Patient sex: M
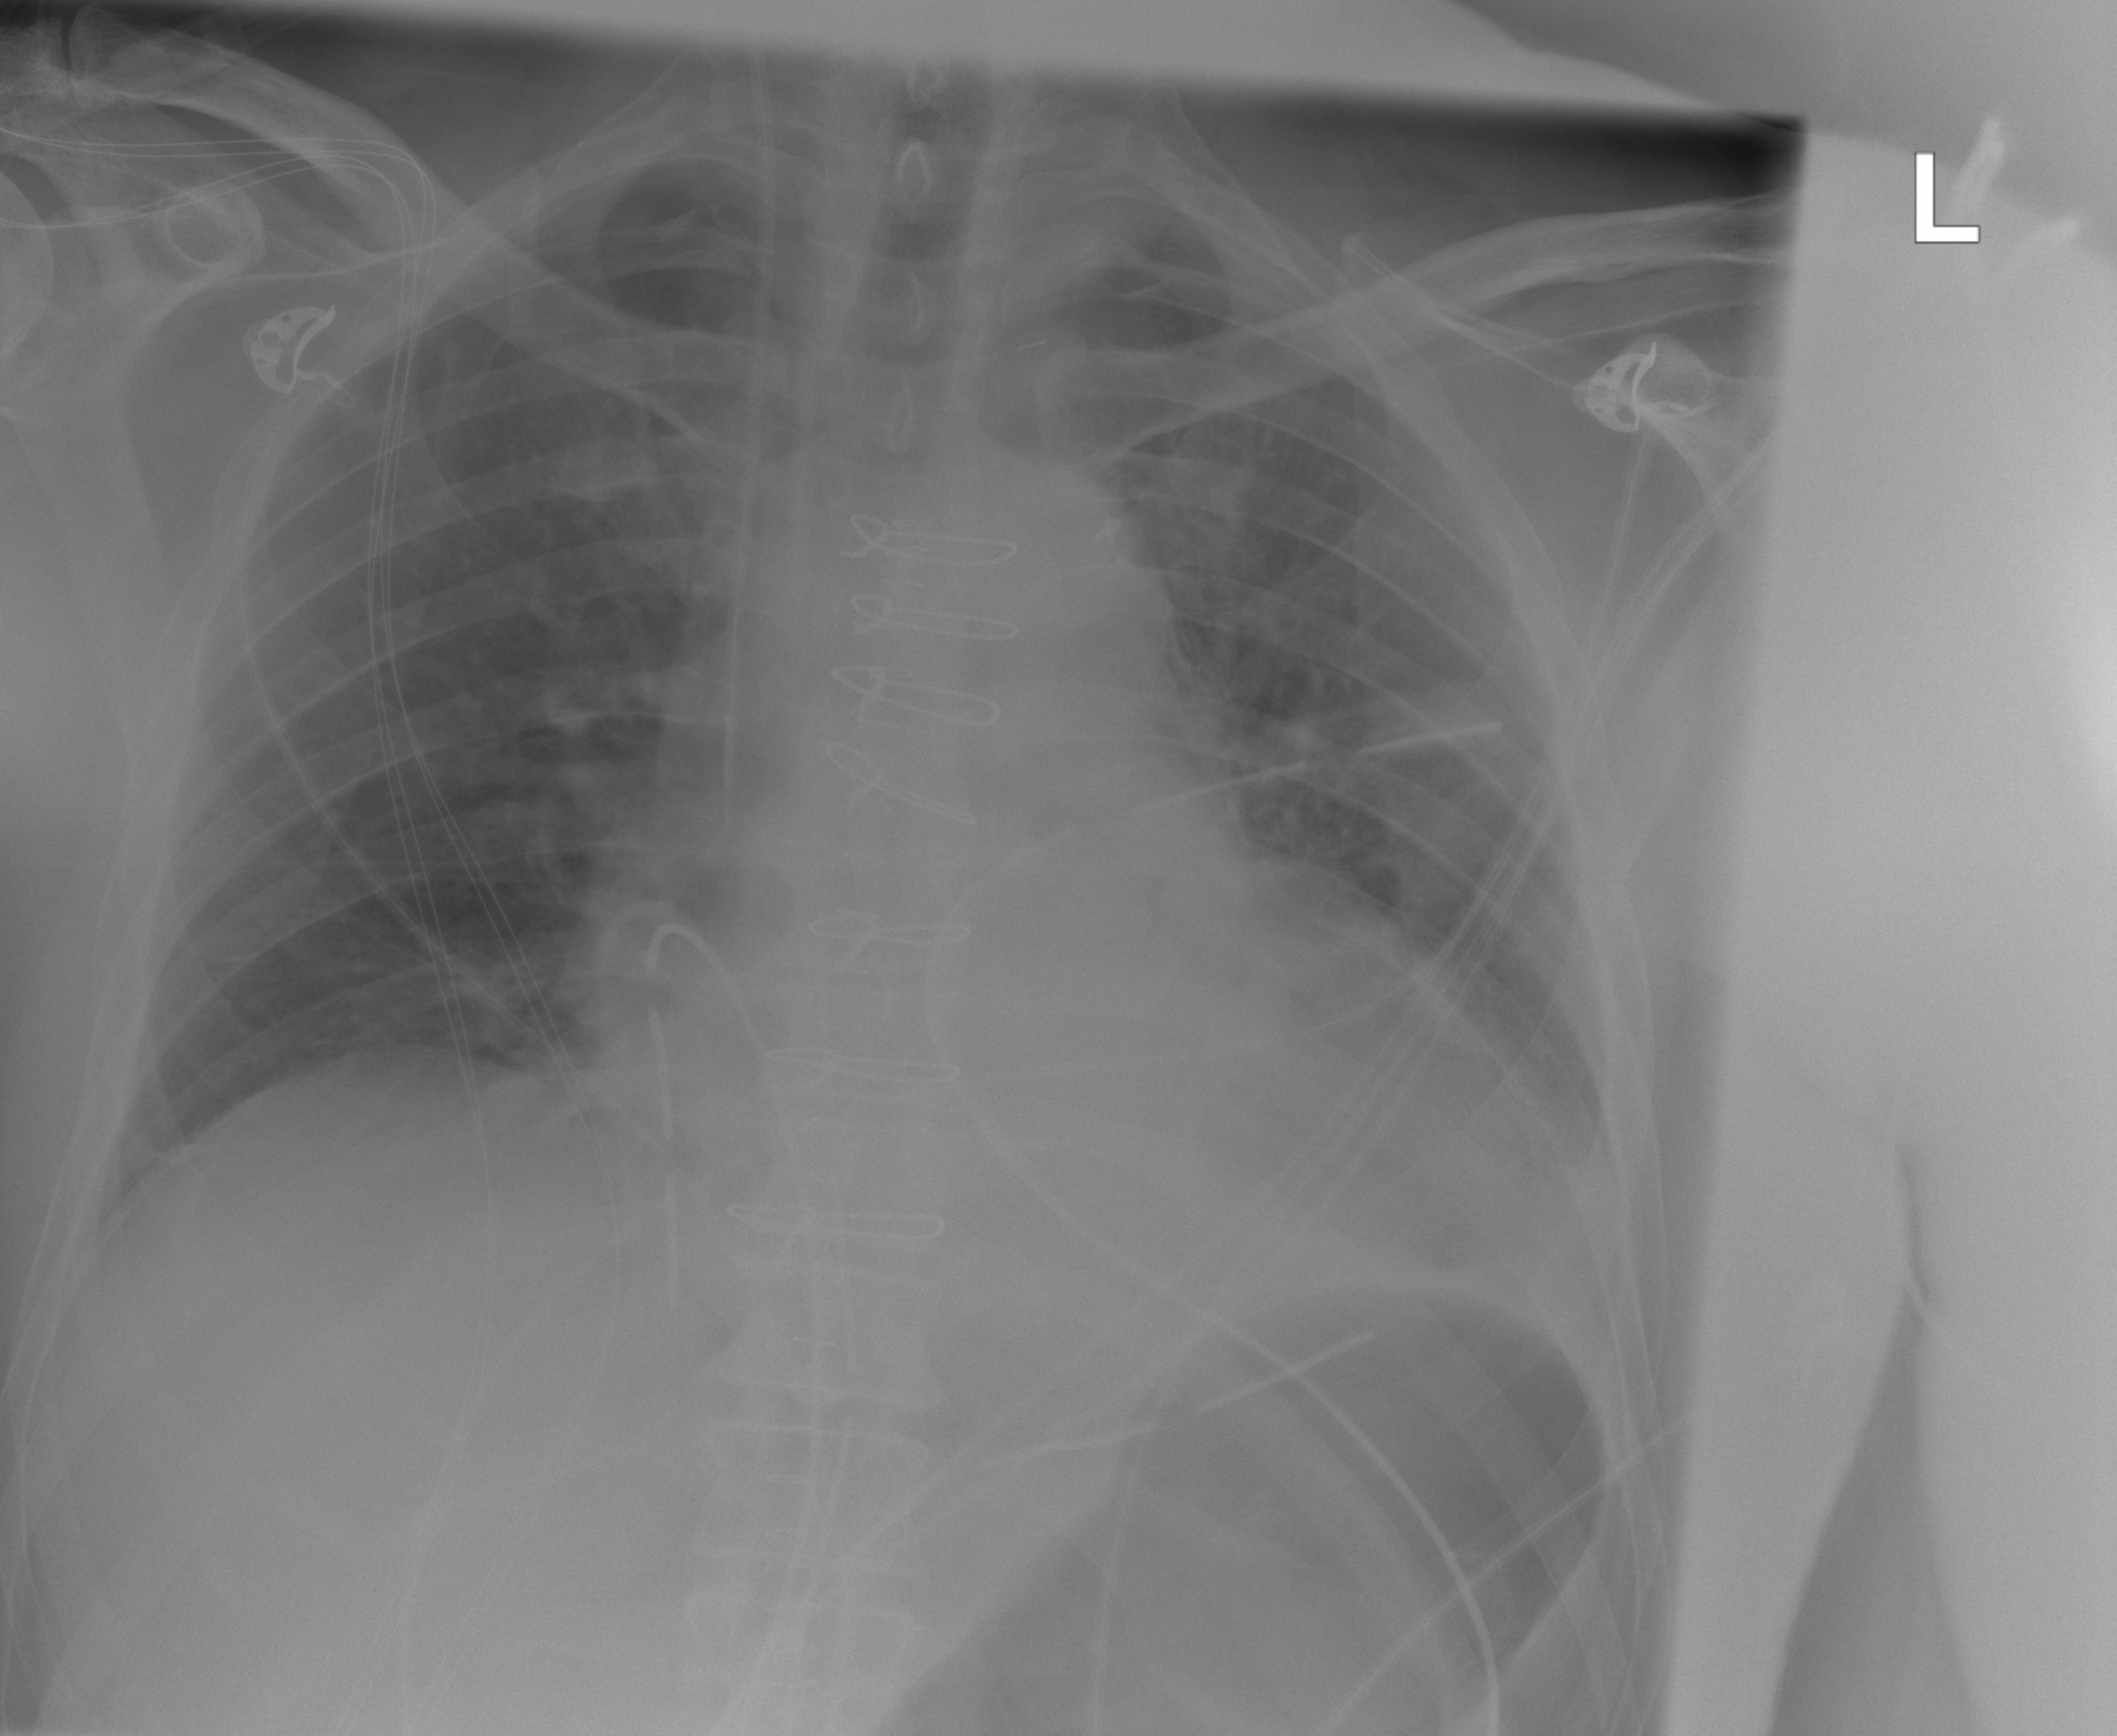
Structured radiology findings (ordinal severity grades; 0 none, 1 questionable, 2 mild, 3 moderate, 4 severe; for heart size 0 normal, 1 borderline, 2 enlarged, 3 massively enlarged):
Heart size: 2
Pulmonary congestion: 0
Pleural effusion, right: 0
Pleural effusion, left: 1
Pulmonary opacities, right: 0
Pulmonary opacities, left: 0
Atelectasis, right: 0
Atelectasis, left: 1